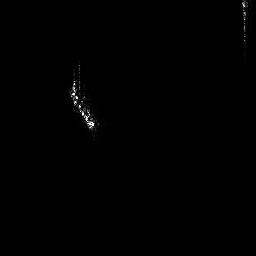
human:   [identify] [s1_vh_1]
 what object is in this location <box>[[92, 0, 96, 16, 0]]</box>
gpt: <ref>1 small ship at the top right</ref>